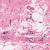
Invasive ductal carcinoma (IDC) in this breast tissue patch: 0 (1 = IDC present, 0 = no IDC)